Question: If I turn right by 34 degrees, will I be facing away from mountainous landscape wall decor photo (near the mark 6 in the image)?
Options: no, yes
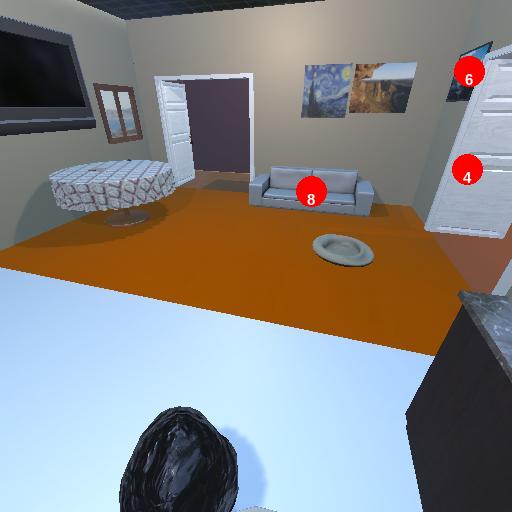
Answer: no